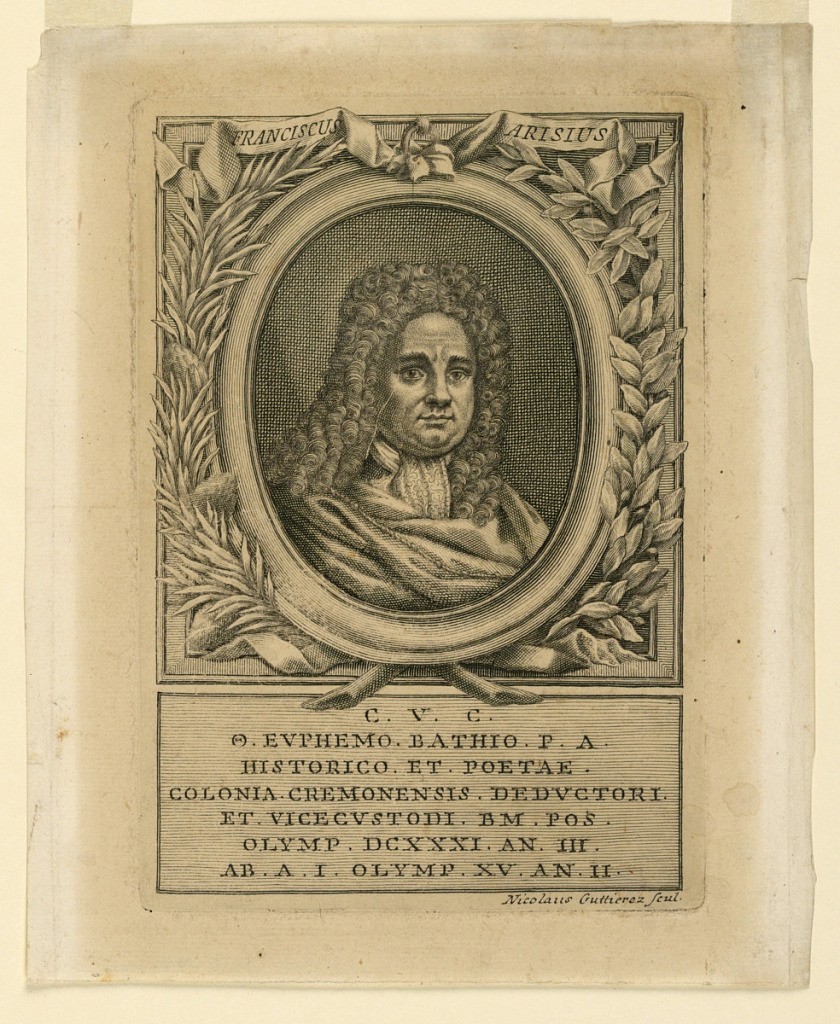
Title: Portrait of Euphemo Bathio
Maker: Nicolaus Guttierez, Italian, active ca. 1740
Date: ca. 1740
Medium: Engraving on paper
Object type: Print
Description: Bust-length portrait of a middle-aged man in three-quarter view facing right. He is wearing a wig. The portrait is encircled by an oval frame and wreath.